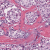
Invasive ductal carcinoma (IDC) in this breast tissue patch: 1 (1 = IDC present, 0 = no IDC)